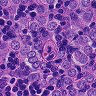
Metastatic tissue present: yes